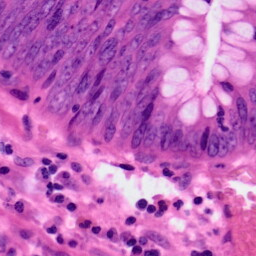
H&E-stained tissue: Colon